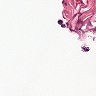
Metastatic tissue present: no